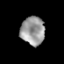
Tissue: prostate
Cell type: Epithelial cells
Senescence score: 0.3555
Nuclear area (px): 666
Mean DAPI intensity: 154.108